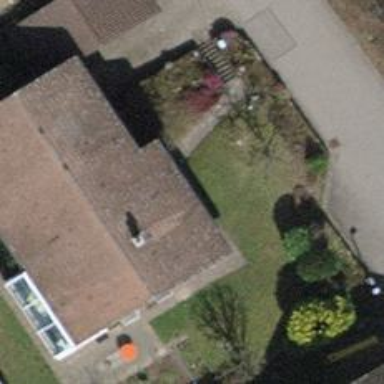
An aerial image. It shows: Detached building with gabled roof.